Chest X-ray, AP view. Patient: 61 years old, sex F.
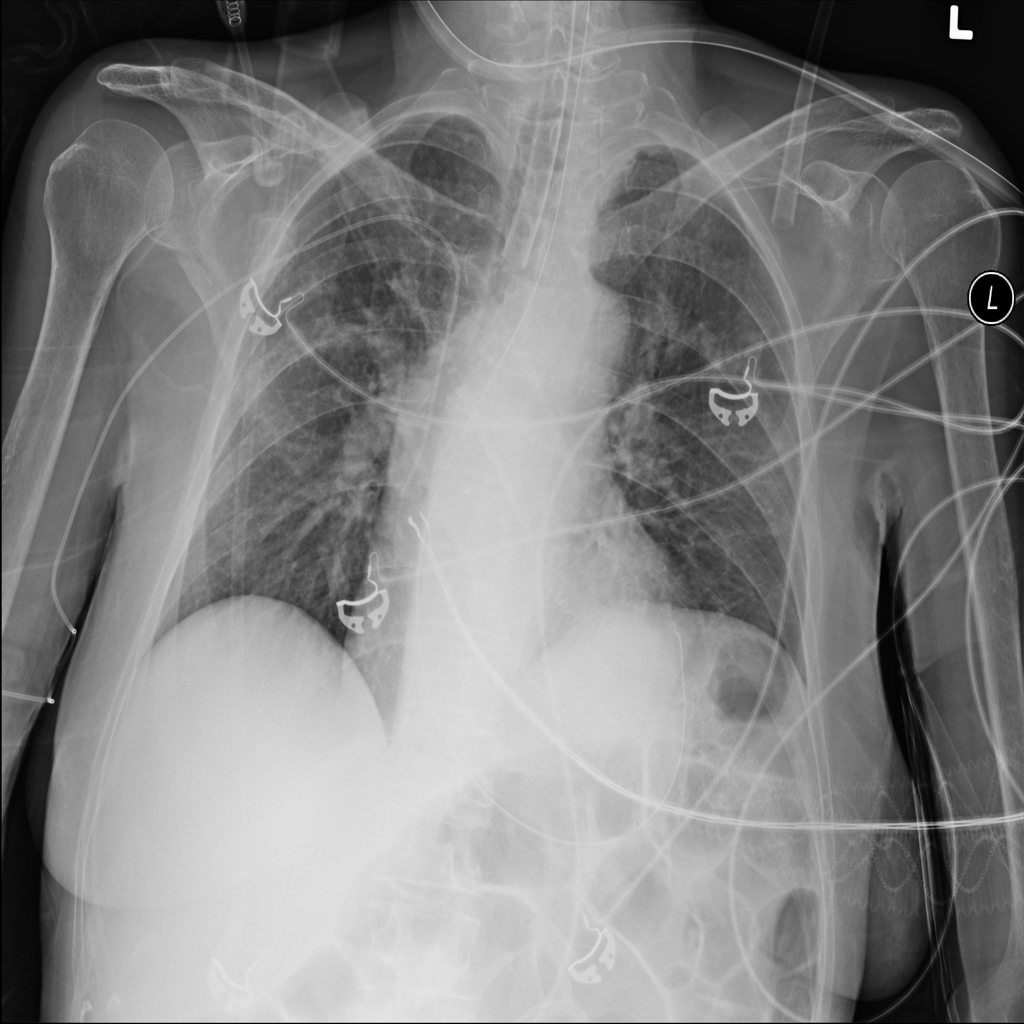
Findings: No Finding